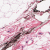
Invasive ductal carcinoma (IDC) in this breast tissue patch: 0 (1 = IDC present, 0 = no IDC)